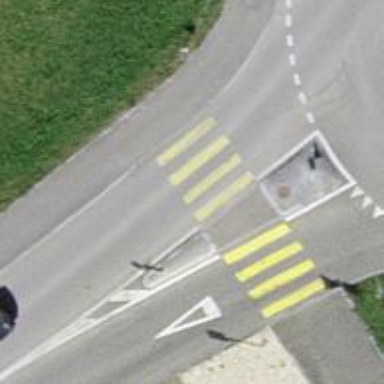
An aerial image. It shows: Zebra crossing on the road.